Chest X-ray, PA view. Patient: 73 years old, sex F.
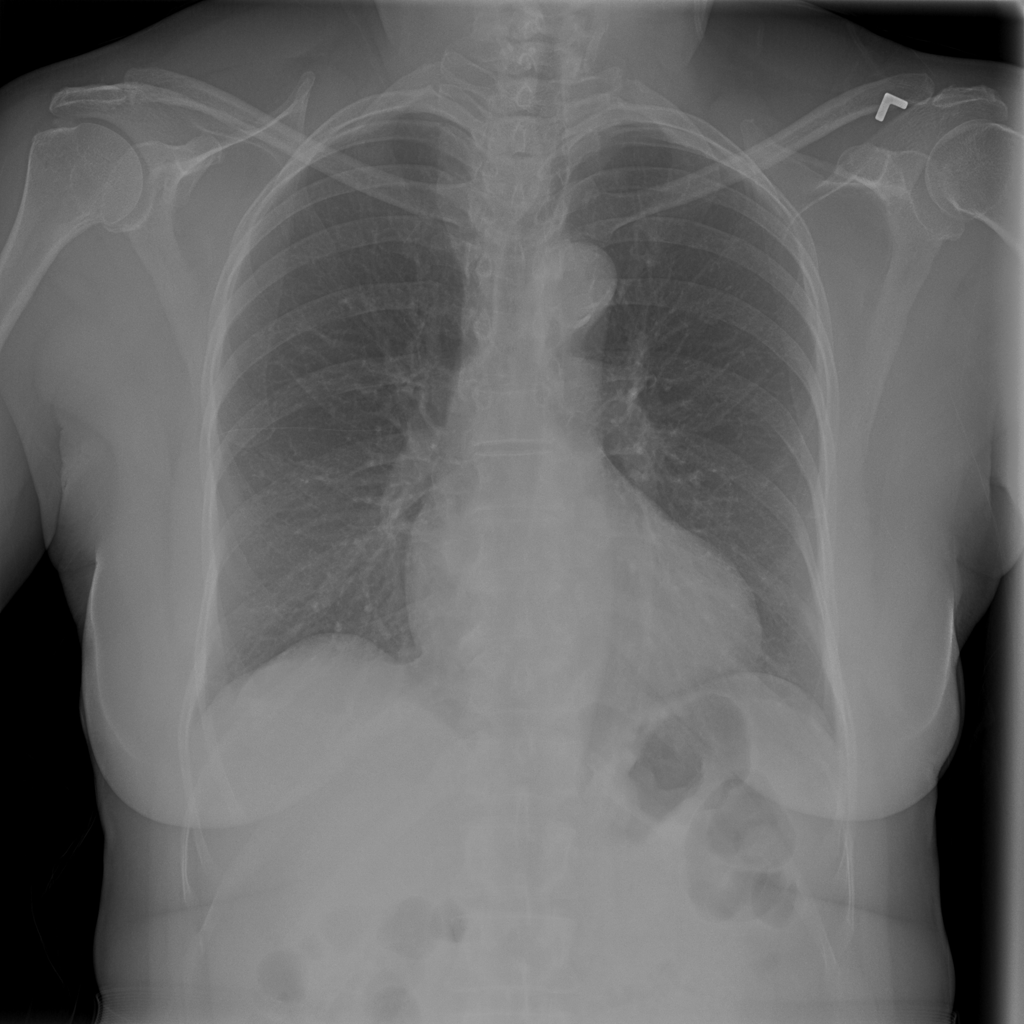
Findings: Cardiomegaly